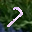
Label: 7